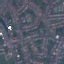
Land use / land cover: Residential